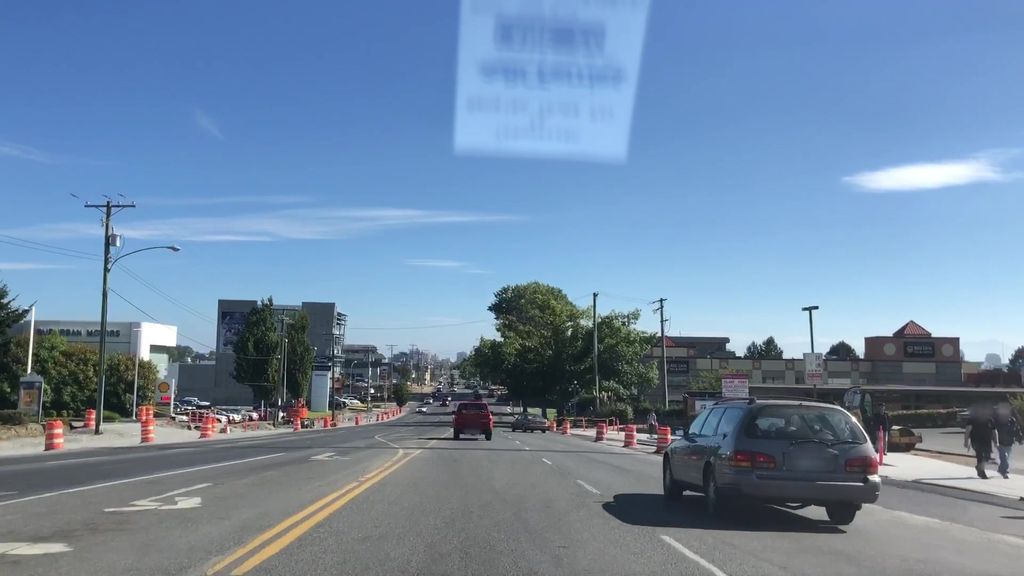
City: victoria